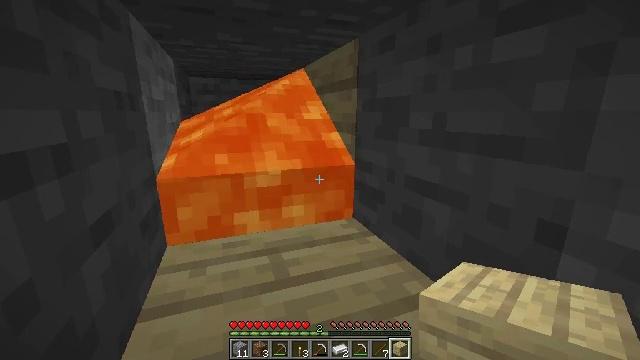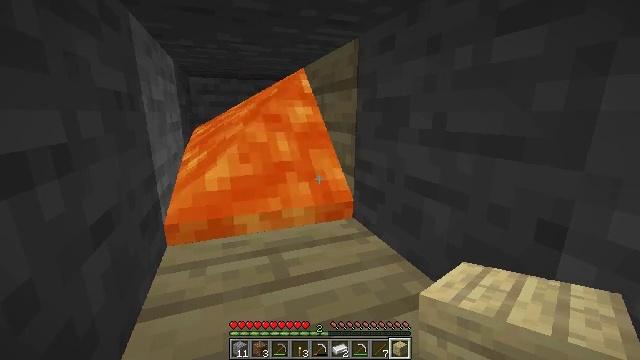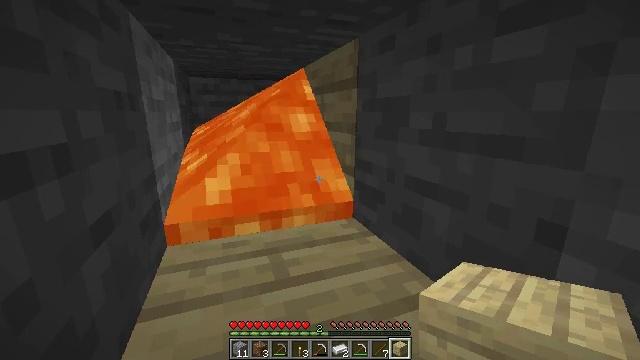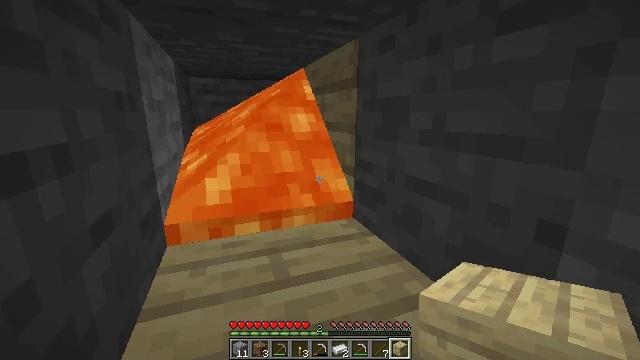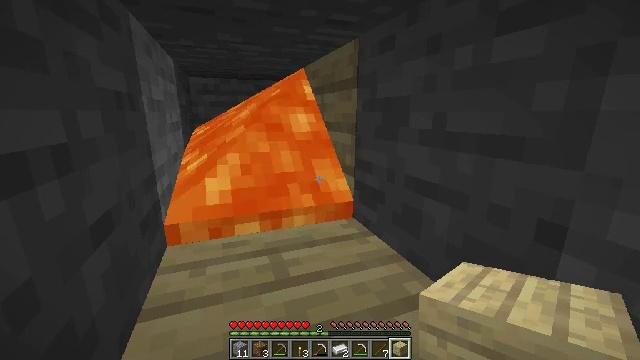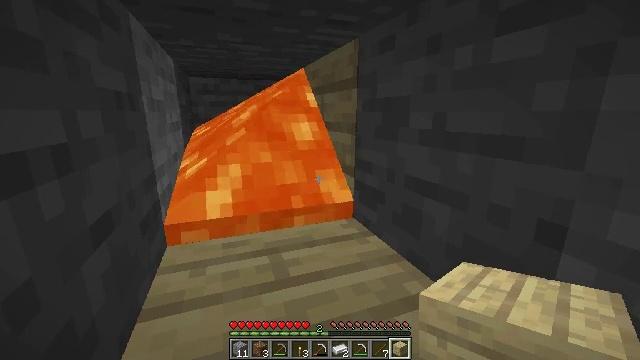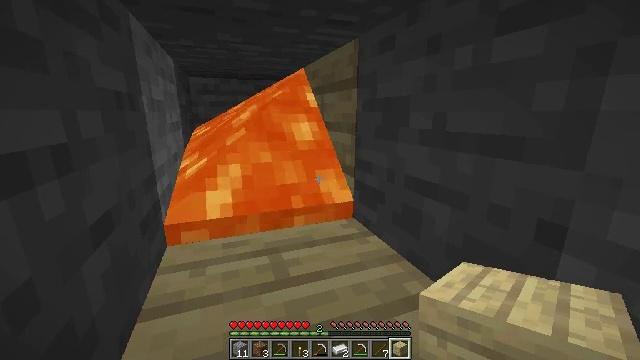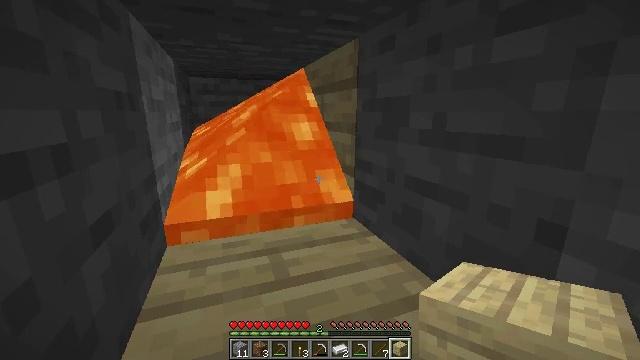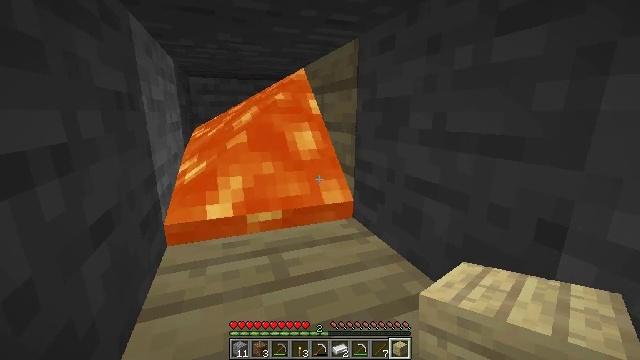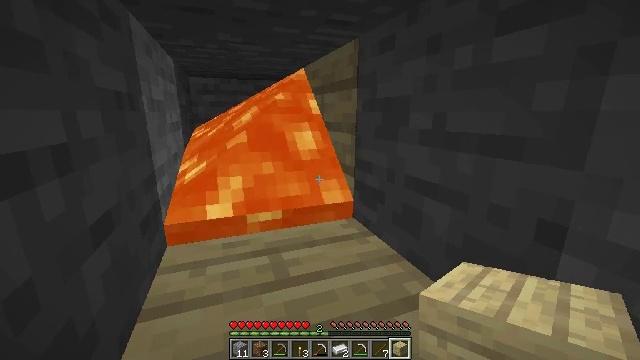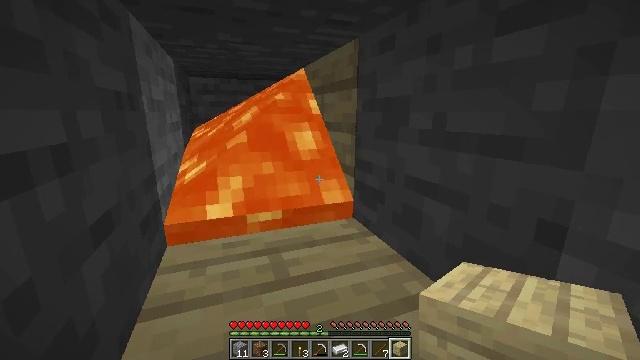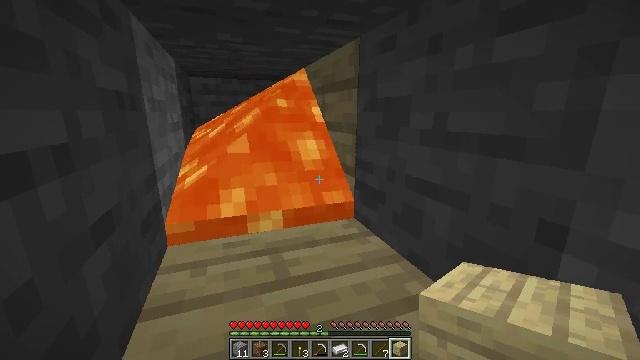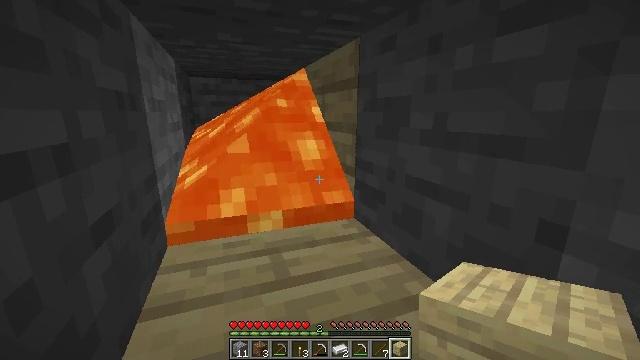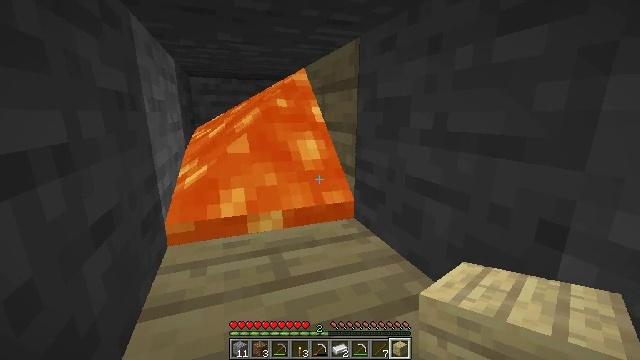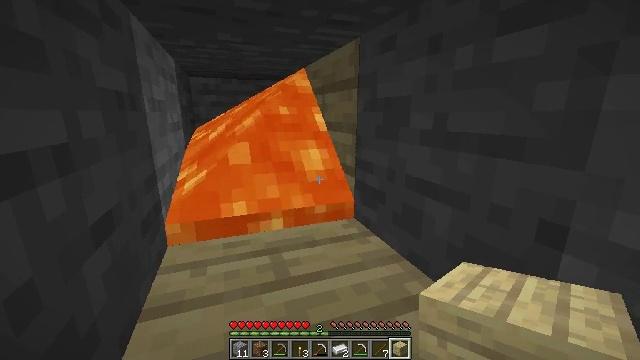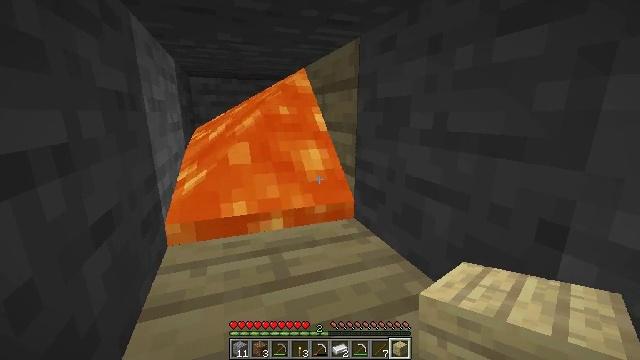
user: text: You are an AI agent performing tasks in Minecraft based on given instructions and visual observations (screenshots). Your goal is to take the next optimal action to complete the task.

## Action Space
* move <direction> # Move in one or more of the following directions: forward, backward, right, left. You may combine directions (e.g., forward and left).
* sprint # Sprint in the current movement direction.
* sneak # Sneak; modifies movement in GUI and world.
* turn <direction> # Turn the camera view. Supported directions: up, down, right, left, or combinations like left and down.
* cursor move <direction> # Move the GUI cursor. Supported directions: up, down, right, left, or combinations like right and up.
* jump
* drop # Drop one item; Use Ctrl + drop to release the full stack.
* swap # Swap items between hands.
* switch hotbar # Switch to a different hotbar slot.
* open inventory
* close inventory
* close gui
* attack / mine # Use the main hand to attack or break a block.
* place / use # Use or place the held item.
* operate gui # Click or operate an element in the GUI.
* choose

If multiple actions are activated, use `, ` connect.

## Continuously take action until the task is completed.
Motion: motion action
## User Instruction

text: Mine the birch planks.
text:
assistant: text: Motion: no_op
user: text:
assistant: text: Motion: no_op
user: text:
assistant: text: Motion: no_op
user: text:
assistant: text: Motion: no_op
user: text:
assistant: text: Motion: no_op
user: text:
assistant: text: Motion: no_op
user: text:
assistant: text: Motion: no_op
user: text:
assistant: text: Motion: no_op
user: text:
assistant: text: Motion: no_op
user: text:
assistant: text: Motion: no_op
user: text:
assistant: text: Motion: no_op
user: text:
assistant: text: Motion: no_op
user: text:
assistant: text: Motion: no_op
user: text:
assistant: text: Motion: no_op
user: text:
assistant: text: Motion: no_op
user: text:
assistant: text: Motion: no_op
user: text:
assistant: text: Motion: no_op
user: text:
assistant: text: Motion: no_op
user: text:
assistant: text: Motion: no_op
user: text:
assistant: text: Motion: no_op
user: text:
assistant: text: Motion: no_op
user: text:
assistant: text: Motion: no_op
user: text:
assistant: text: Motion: no_op
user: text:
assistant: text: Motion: no_op
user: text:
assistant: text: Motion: no_op
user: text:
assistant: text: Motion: no_op
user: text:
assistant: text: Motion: no_op
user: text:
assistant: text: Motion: no_op
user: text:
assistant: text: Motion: no_op
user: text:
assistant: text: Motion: no_op